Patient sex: M
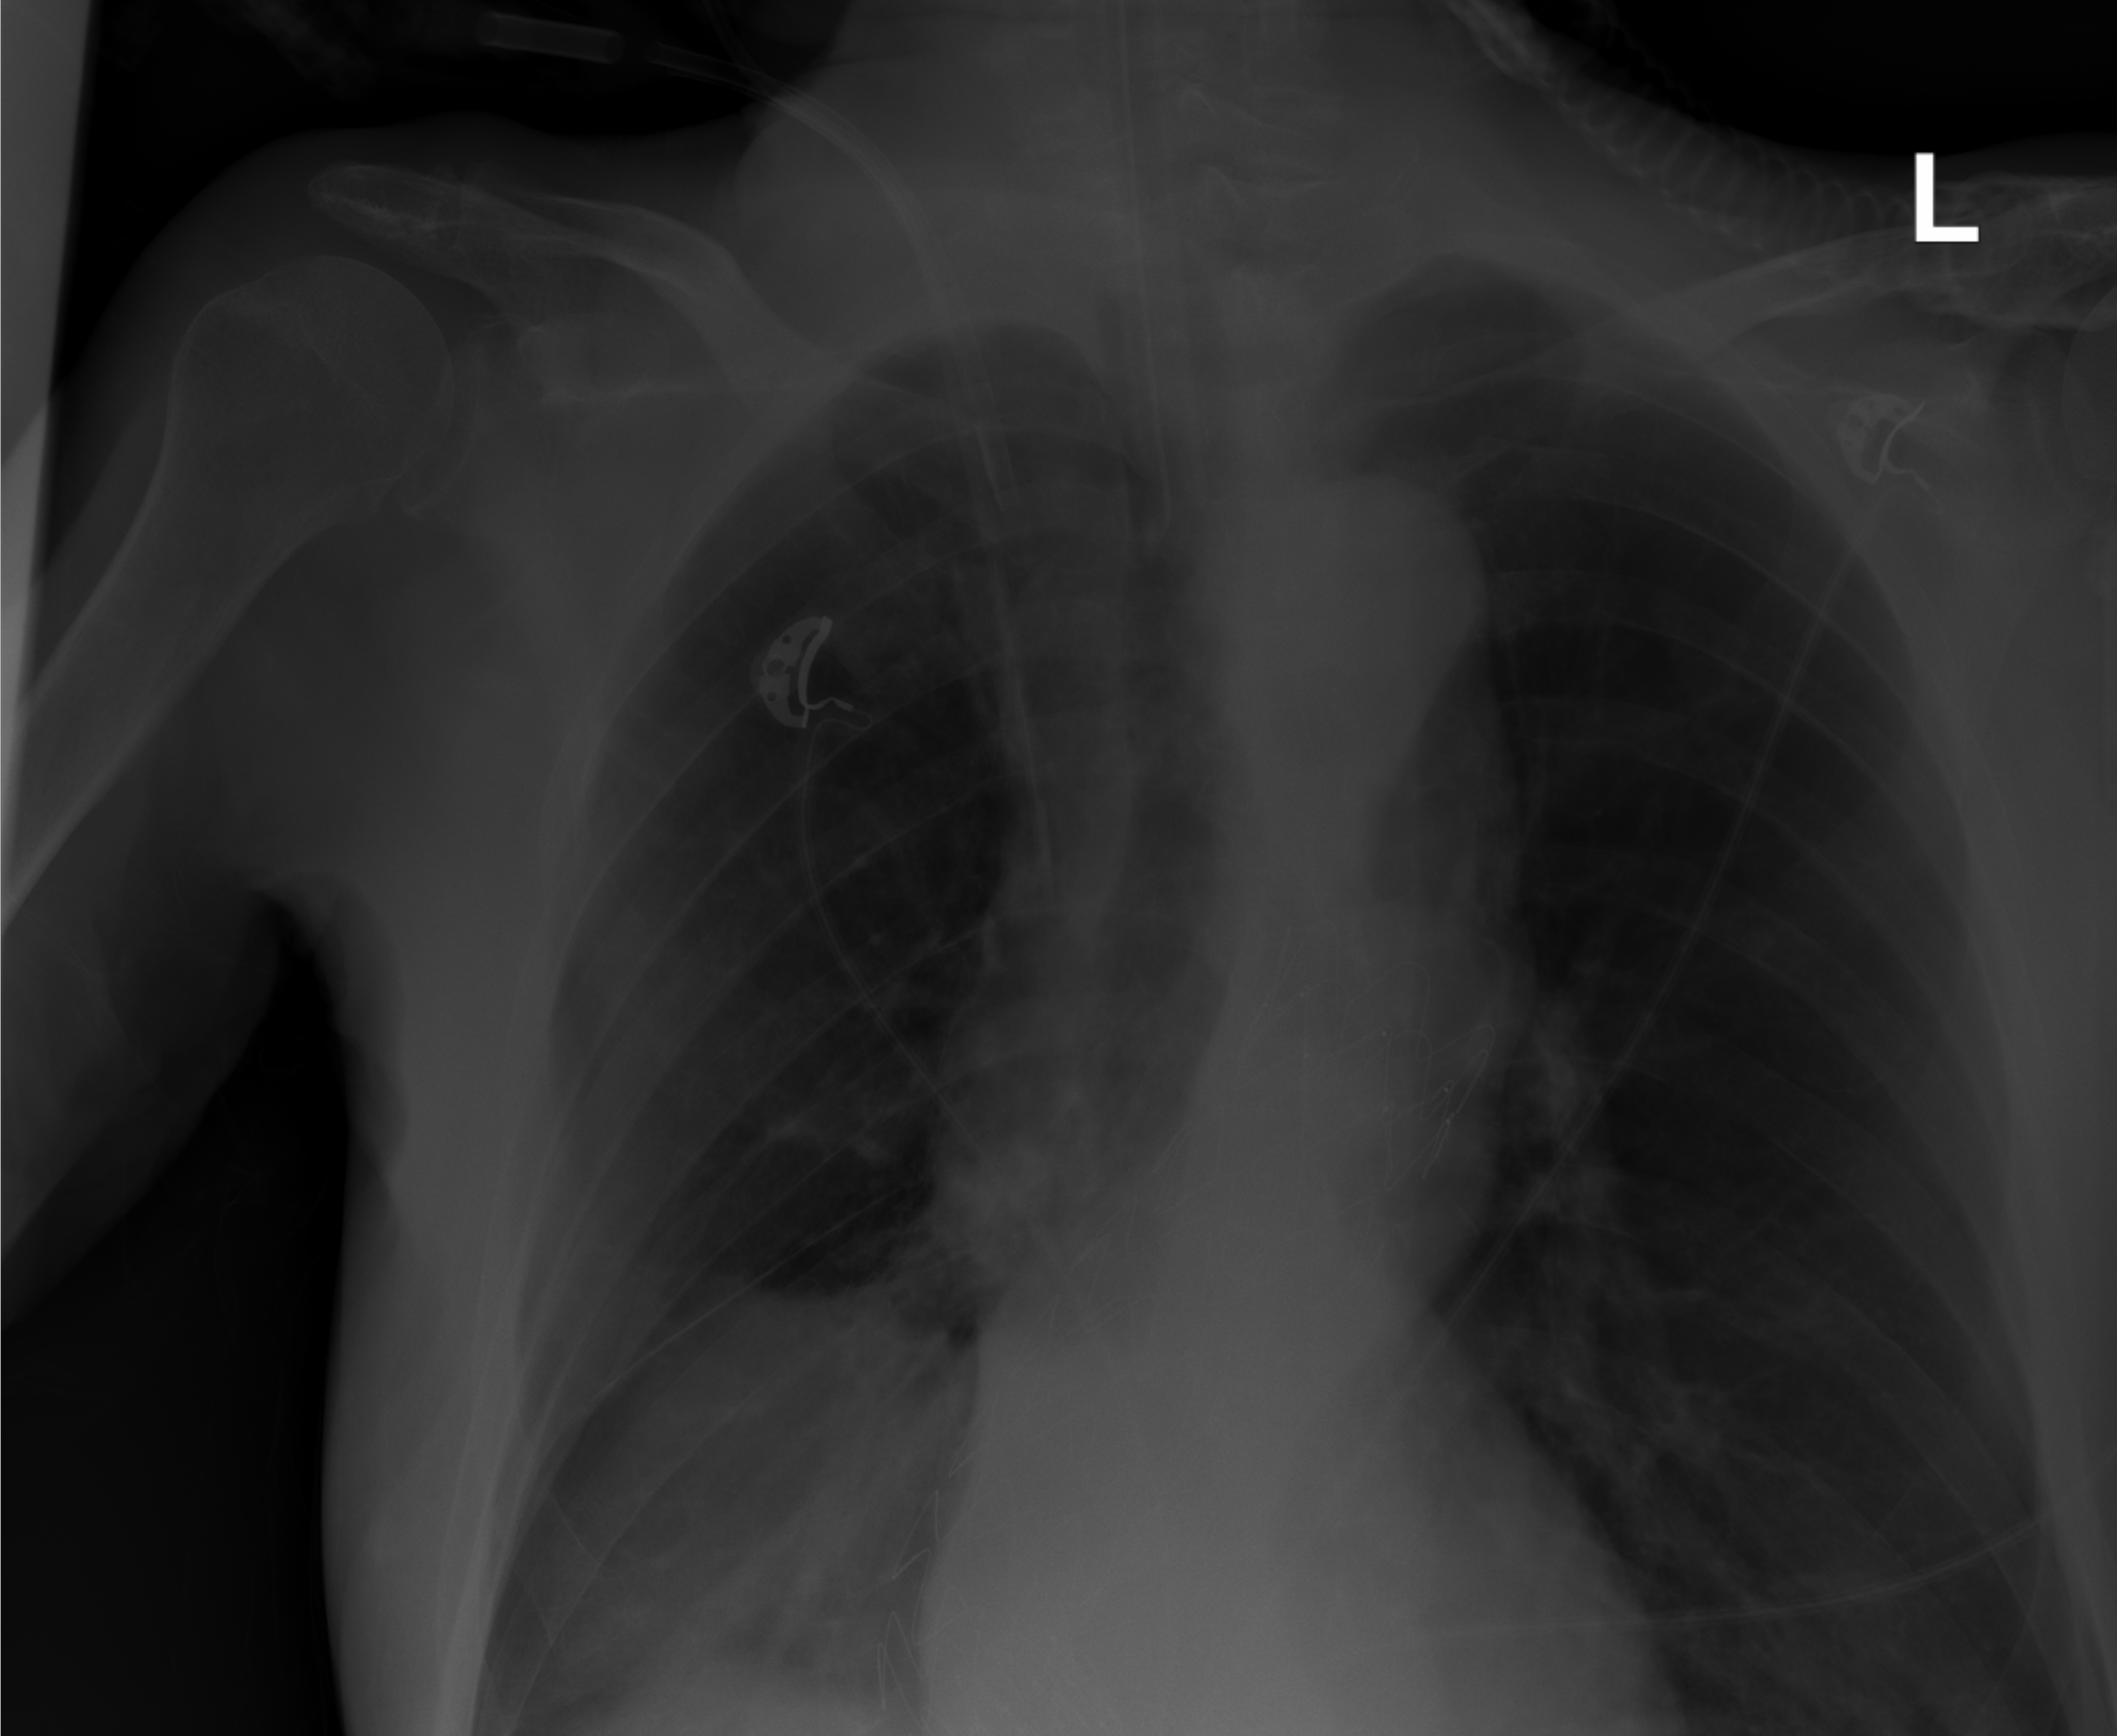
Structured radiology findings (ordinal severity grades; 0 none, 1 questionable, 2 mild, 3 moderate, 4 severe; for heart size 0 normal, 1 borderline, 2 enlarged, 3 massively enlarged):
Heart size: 0
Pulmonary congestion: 0
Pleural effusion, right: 0
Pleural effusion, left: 0
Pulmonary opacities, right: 0
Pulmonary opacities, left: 0
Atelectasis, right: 3
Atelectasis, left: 0